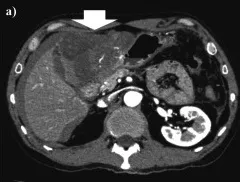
Abdominal computed tomography (CT) on admission showing an intra-abdominal peri-hepatic fluid collection with high density, which could suggest hemoperitoneum. (a) Early phase.
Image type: radiology (ct)